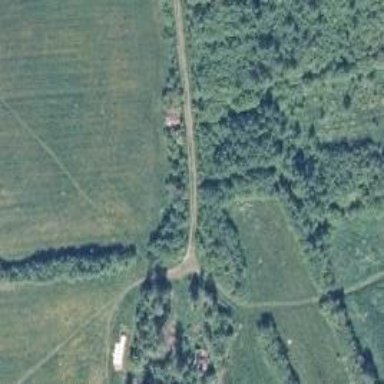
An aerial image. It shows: Track road.